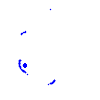
Particle: electron